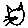
Label: cat